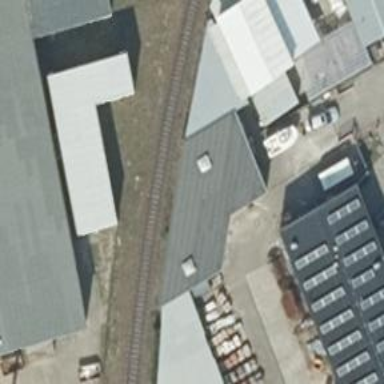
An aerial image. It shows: Railway yard.